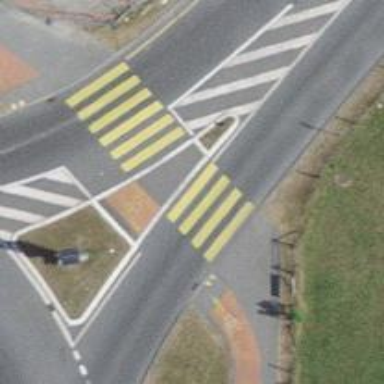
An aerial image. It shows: Kerb barrier.